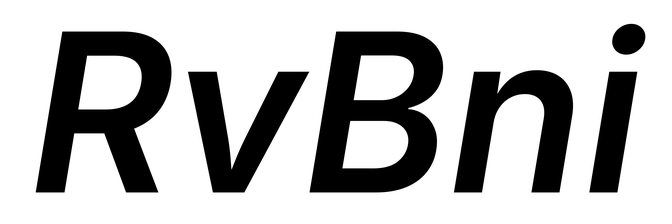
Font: Inter-Italic_SemiBold_Italic